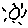
Label: sun